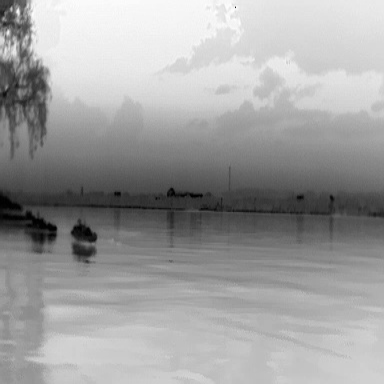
There are three objects shown in the infrared image, including two warships, and a liner.